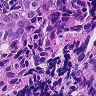
Metastatic tissue present: yes